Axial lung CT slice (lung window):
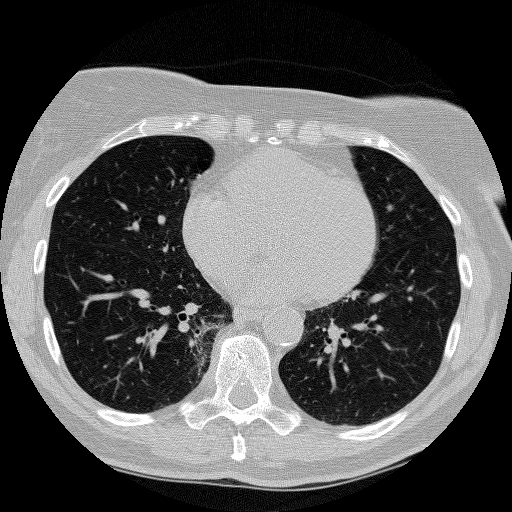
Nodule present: no